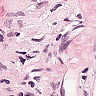
Metastatic tissue present: no